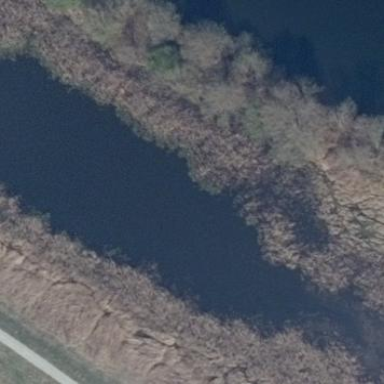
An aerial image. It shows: Reedbed in wetland area.